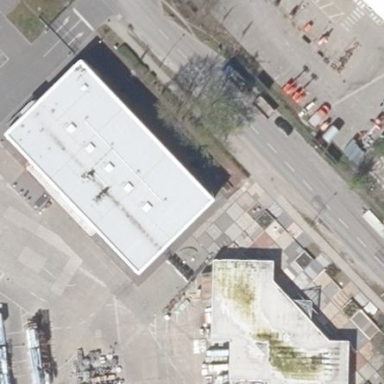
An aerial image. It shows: Commercial building housing trade shop.